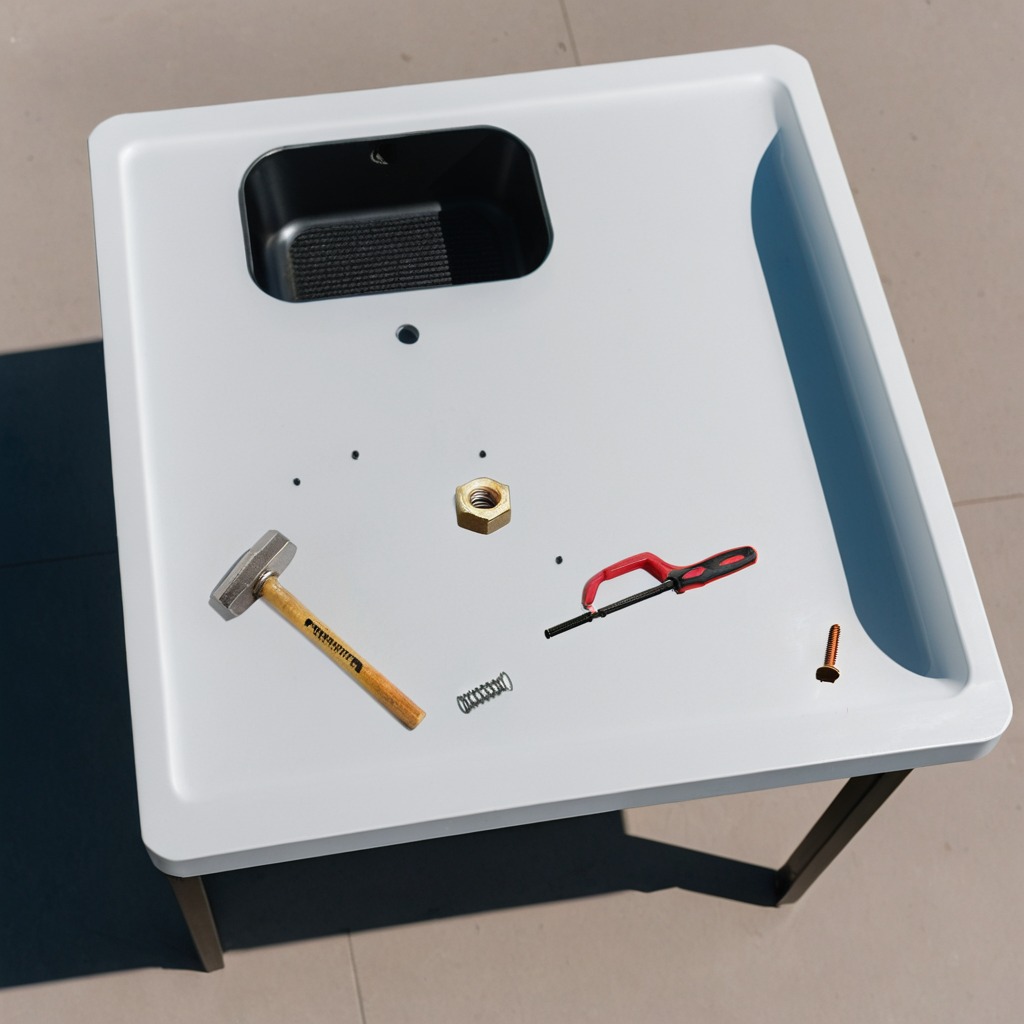
A hammer, a metal machine screw, a coiled metal spring, a handheld metal saw, and a metal nut are lying on the table.